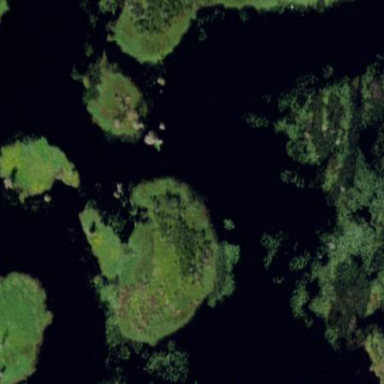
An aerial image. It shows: Marshy wetland area.